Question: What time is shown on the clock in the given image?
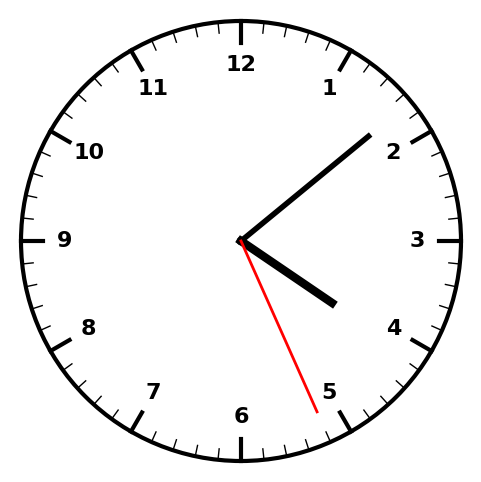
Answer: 04:08:26